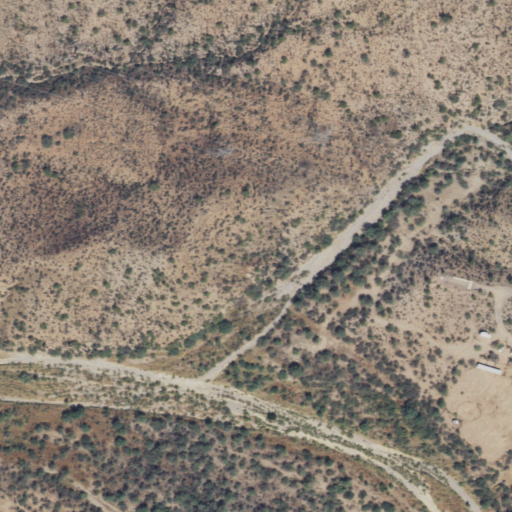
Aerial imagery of valley in Arizona named Bear Tank Canyon containing shrub and open development